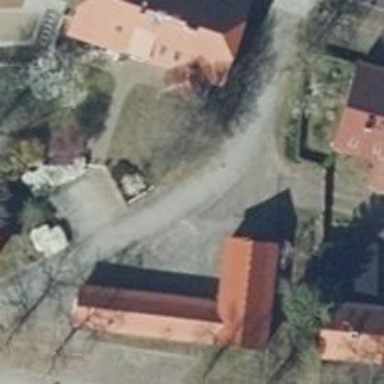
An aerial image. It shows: Alley classified as service road.